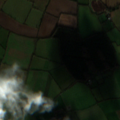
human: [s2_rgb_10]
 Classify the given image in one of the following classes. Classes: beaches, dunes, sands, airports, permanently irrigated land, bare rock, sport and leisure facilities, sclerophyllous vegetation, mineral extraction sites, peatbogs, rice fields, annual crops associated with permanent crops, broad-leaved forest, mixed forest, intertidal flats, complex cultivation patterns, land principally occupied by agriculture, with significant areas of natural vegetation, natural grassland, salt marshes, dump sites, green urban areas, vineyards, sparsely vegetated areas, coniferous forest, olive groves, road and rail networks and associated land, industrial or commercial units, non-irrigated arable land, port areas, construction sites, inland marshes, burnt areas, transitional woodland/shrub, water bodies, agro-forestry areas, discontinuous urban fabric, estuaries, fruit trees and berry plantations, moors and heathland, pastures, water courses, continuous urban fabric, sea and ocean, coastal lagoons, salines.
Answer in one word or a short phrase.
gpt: non-irrigated arable land, pastures, coniferous forest